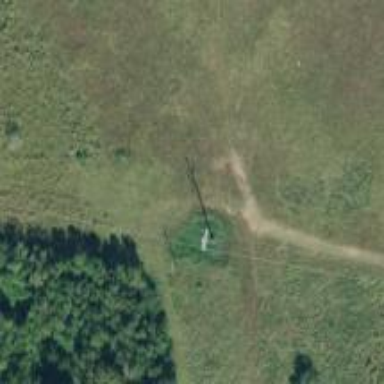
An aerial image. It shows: Power pole.